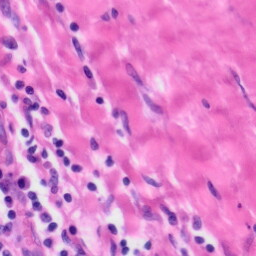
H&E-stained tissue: Tonsil